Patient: sex M, age 37
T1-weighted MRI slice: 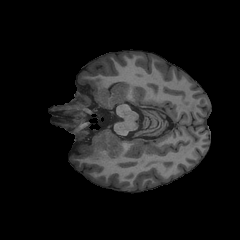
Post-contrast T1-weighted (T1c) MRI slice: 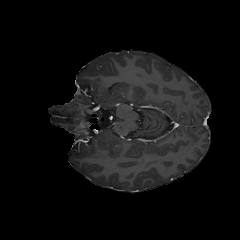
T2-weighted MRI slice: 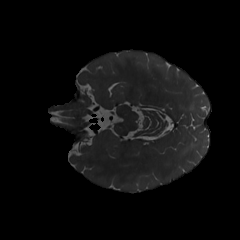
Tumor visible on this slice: no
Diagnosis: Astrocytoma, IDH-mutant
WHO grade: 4